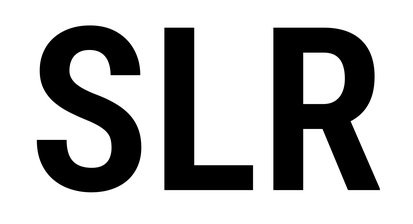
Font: Roboto_Condensed_SemiBold